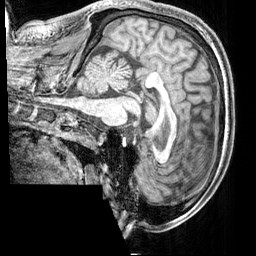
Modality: T1w
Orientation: sagittal
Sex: male
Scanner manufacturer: siemens
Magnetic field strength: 3 T
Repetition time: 2.3 s
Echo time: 0.00226 s